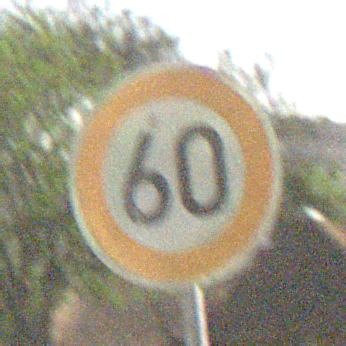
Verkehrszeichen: Geschwindigkeit60
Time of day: Night
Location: Outdoor (Nature)
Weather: Clear
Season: NotSpecified
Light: Natural